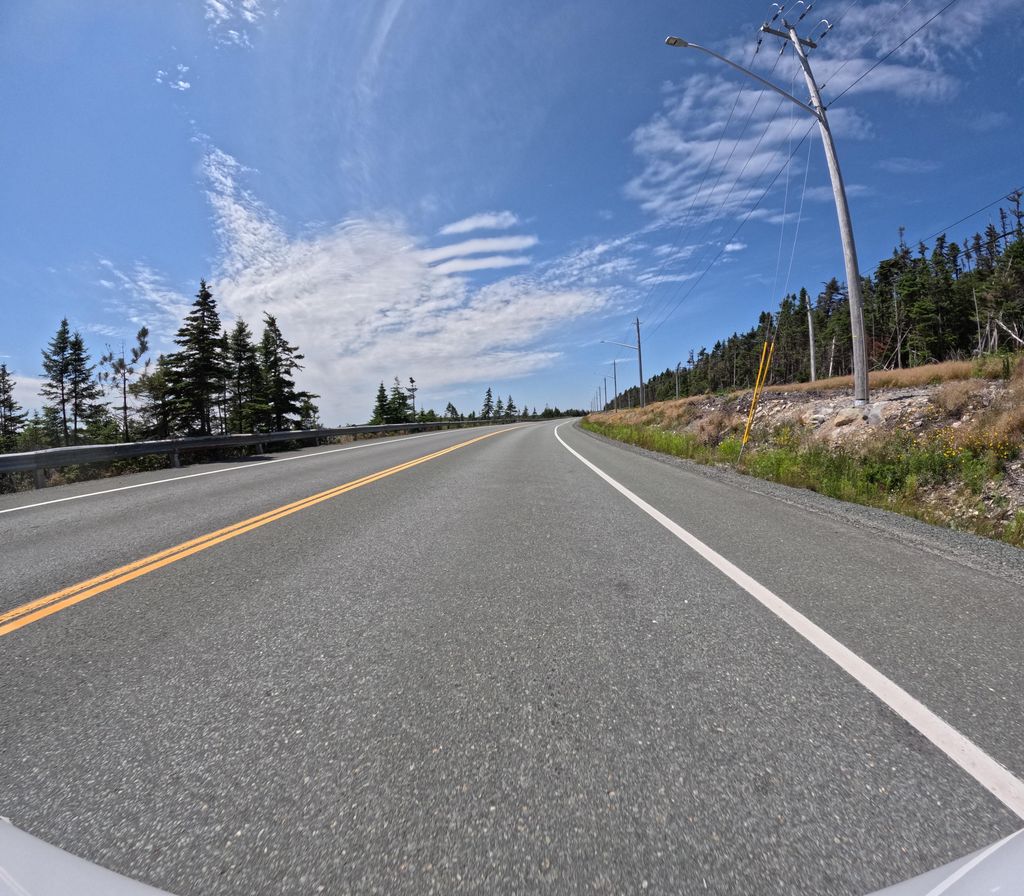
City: st_johns